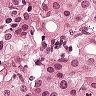
Metastatic tissue present: yes